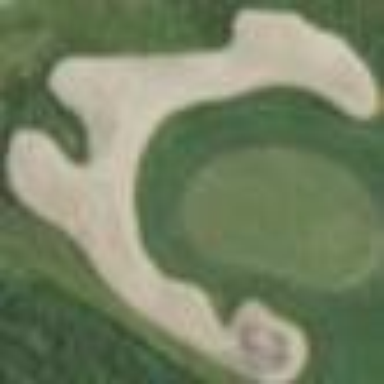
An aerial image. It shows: Golf bunker filled with natural sand.